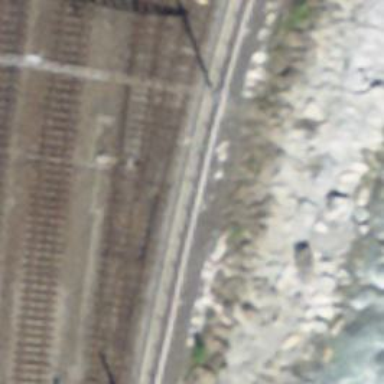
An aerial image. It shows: Railway switch.